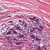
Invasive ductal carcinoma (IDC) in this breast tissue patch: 0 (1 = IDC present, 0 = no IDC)